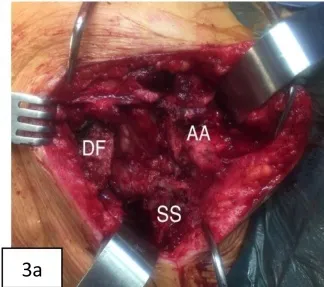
Surgical Procedure:. Intra-operative displaced fractures image.
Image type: medical_photograph (other_medical_photograph)